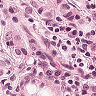
Metastatic tissue present: yes